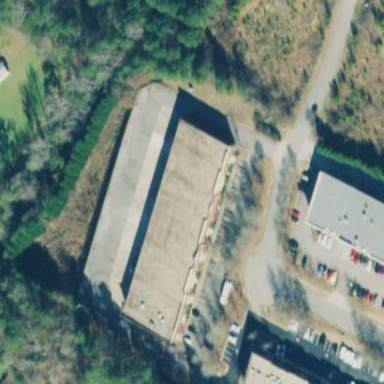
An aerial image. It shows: Office building.